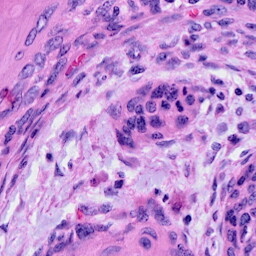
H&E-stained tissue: Cervix